七年级 · 算术

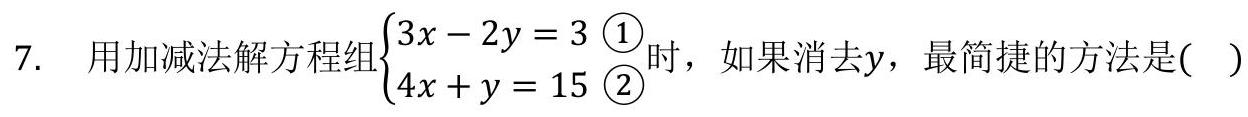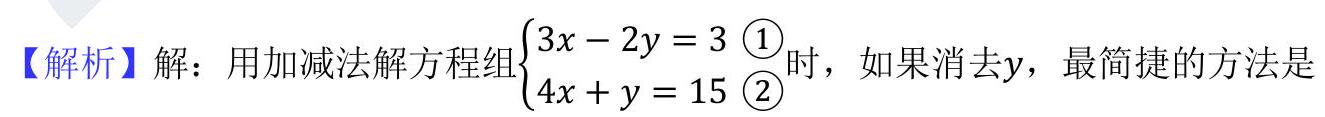
A. (1) $\times 4-$ (2) $\times 3$
   B. (1) $\times 4+$ (2) $\times 3$
   C. (2) $\times 2-$ (1)
   D. (2) $\times 2+$ (1)

答案: D
解析: 【答案】D

(2) $\times 2+1$.

故选: D.

利用加减消元法判断即可.

此题考查了解二元一次方程组, 利用了消元的思想, 消元的方法有: 代入消元法与加减
消元法.